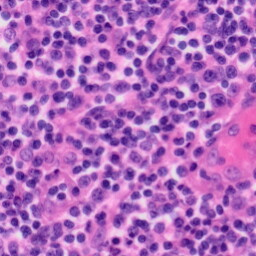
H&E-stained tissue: Tonsil